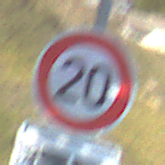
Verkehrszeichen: Geschwindigkeit20
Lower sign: HinweisDurchSinnbild16
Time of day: MorningAfternoon
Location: Outdoor (Nature)
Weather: PartlyCloudy
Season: NotSpecified
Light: Natural